Question: I have come to a Tutorial to apply an interesting Tabs Navigation, basically it install and use the 'react-native-tabs' npm and allow the React Native Application use a Tab
Component that can be run in Both Android and IOS Platform.
The application of the Tutorial Link is simple, the Tab just simple like a Button to change the 'Text' content in the Page itself.
I been searching for method to use this 'react-native-tabs' npm to Insert a screen from other Javascript file into the Tab, but there are no method regard to this.
Is it this'react-native-tabs' npm have limitation that does not able to Specify another JaveScript File Screen into the Tab?
Can anyone show me how to use 'react-native-tabs'
npm to Specify the Tab to display Specific Screen from other Javascript File? Thank You.
Tutorial Link: <URL>
'''
import Tabs from 'react-native-tabs';
class ApplicationTabs extends Component{
constructor(props) {
super(props);
this.state = {
page: 'first'
};
}
render() {
const { page } = this.state;
const tabbarStyles = [styles.tabbar];
if (Platform.OS === 'android') tabbarStyles.push(styles.androidTabbar);
return (
<View style={styles.container}>
<Tabs
selected={page}
style={tabbarStyles}
selectedStyle={{color:'red'}} onSelect={el=>this.setState({page:el.props.name})}
>
<Text name="first">First</Text>
<Text name="second">Second</Text>
<Text name="third">Third</Text>
</Tabs>
<Text>CodeSharing App</Text>
<Text>{page}</Text>
</View>
)
}
}
'''
Screen Output (The Tab Navigation Only navigate to Change the Text on the Screen)

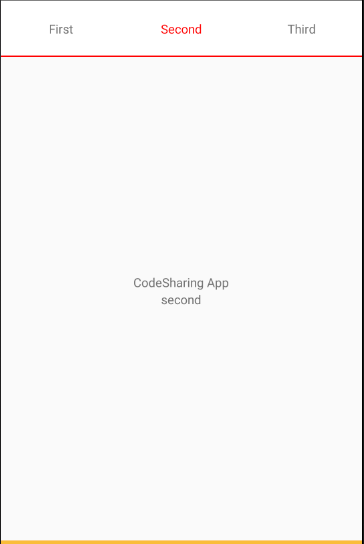
Answer: the 'react-native-tabs npm' maybe was not something that suit me. Instead, I used 'react-navigation npm' and it turned out working fine. The only issue is so far I only able to implement StackNavigation.
<URL>
- - -